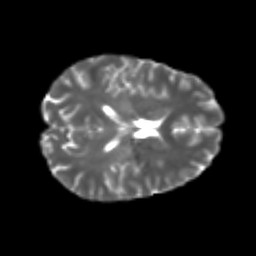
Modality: T2w
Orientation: axial
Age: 22
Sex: female
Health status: healthy
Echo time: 0.074 s